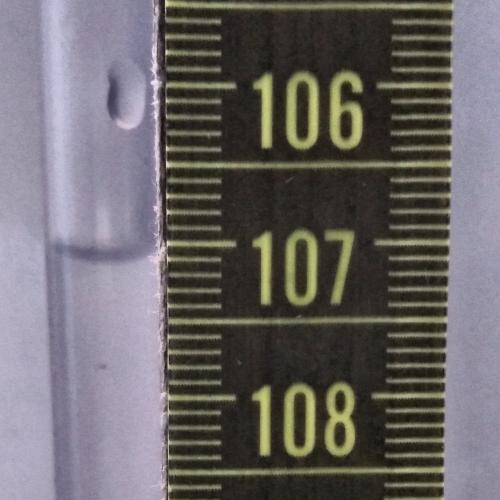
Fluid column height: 107.1 cm